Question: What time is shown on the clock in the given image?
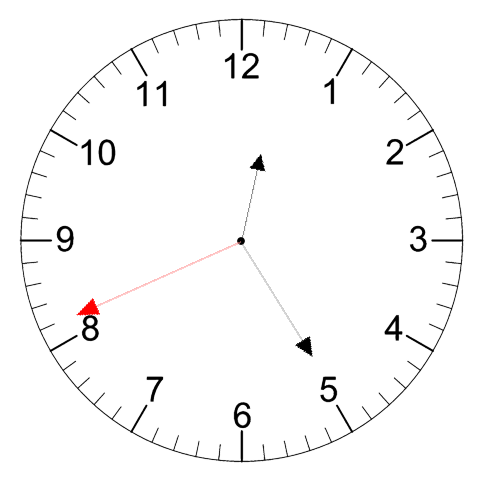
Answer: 12:24:41